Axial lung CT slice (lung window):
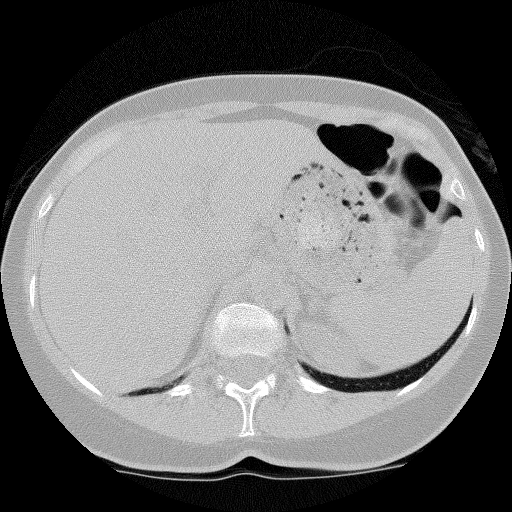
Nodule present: no